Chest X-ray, PA view. Patient: 61 years old, sex M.
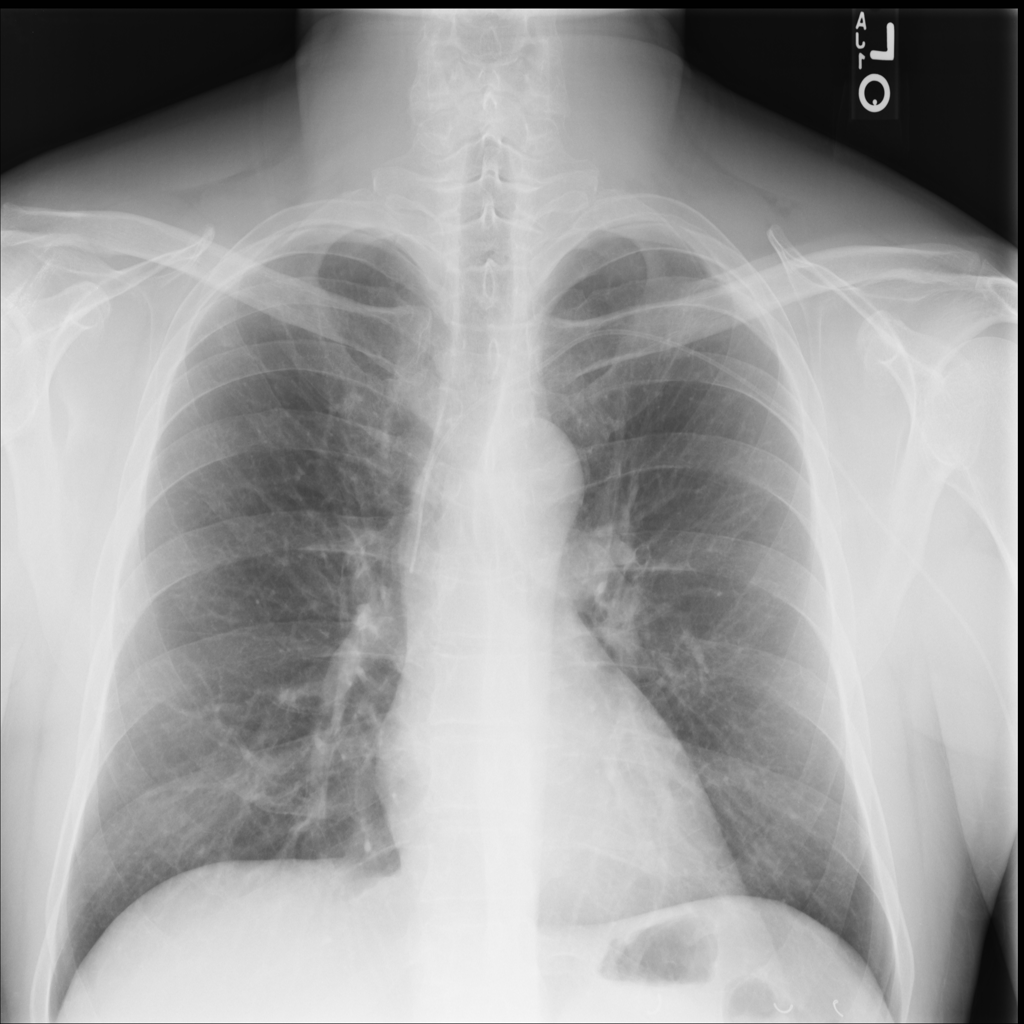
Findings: No Finding